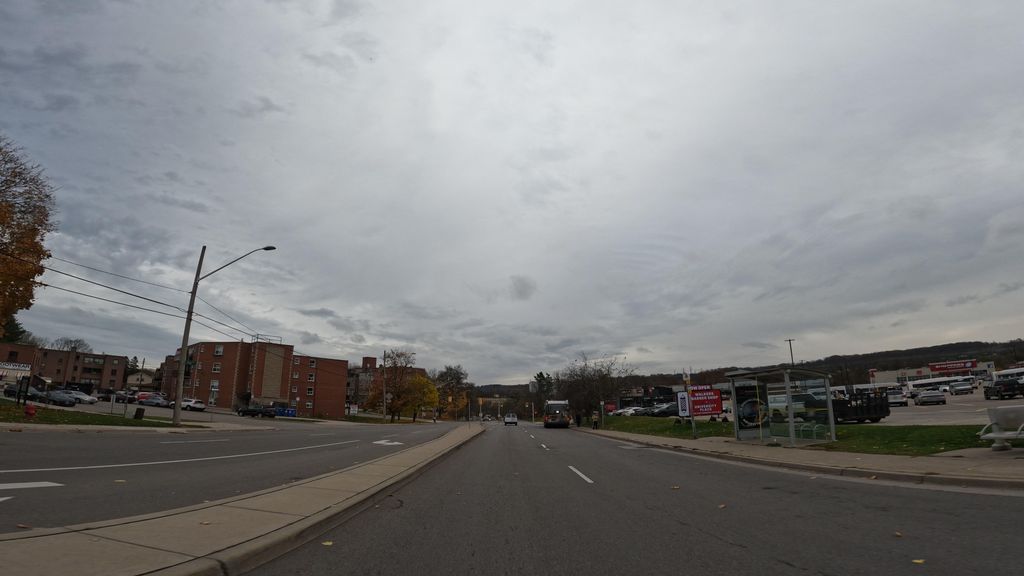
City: hamilton